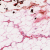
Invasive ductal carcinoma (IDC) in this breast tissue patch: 0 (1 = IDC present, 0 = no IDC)